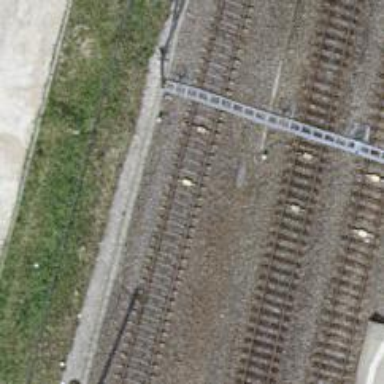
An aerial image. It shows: Single railway track with electrification through contact line.